Question: In this example
'''
from matplotlib import pyplot
import numpy as np
pyplot.pcolormesh(np.ones((212, 212)))
pyplot.show()
'''

the result has an ugly white region around the matrix, because the axis are aligned to 250. Is is possible to remove this feature?
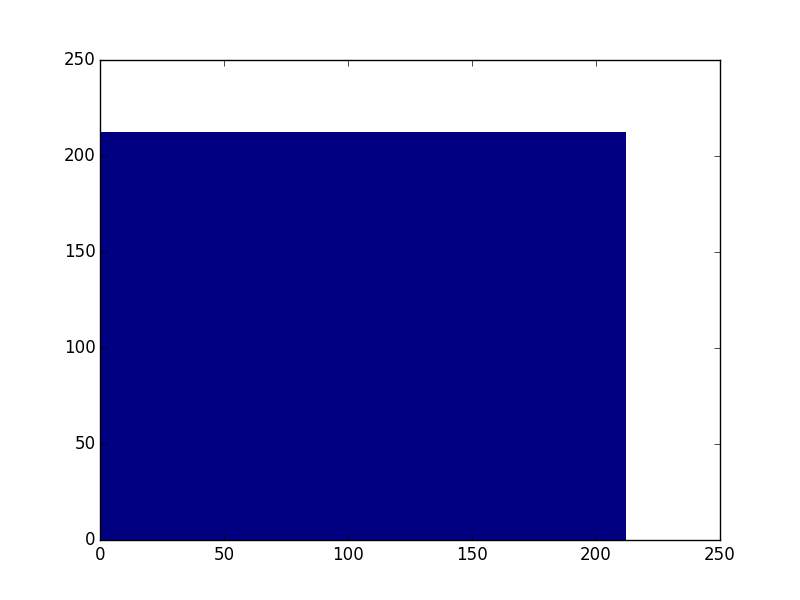
Answer: '''
pyplot.gca().axis('tight')
'''
before the call to pyplot.show().